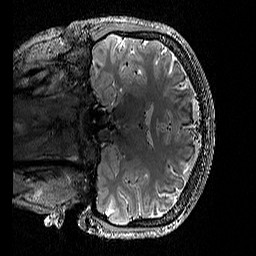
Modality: T2w
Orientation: coronal
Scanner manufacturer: siemens
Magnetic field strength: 3 T
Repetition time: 3.2 s
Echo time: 0.428 s